Field crop: maize
Growth stage: 2
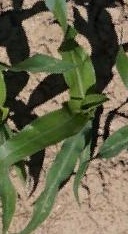
Species: maize